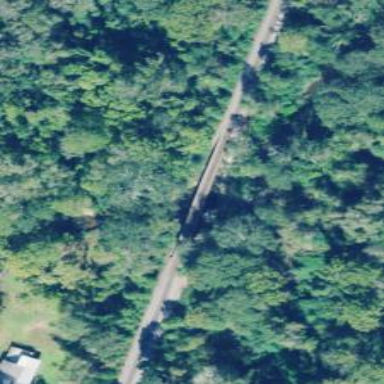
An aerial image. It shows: Railway track.